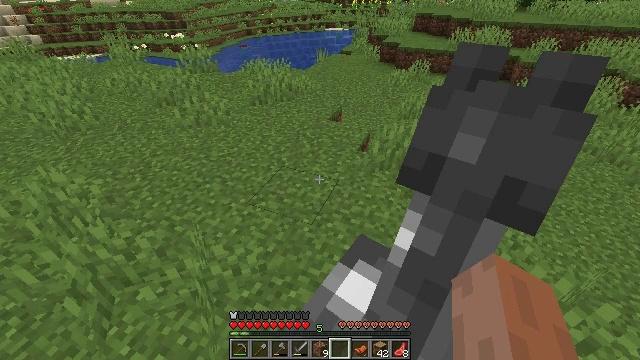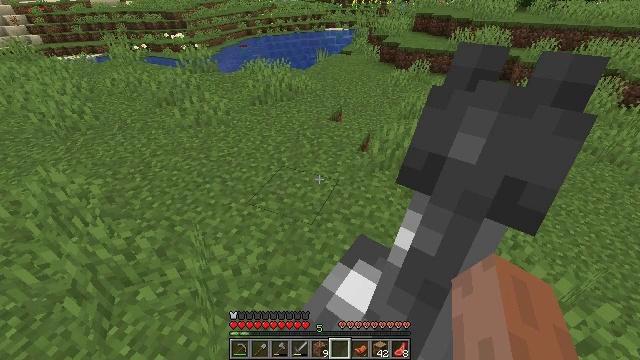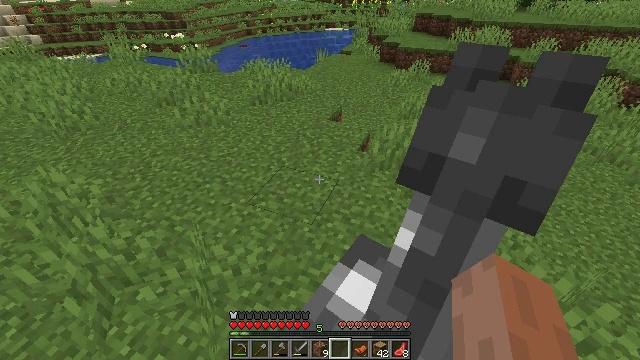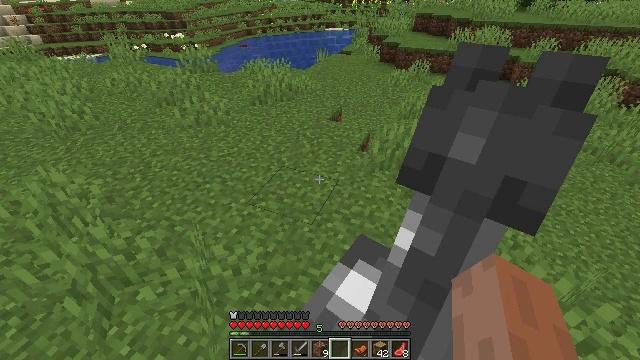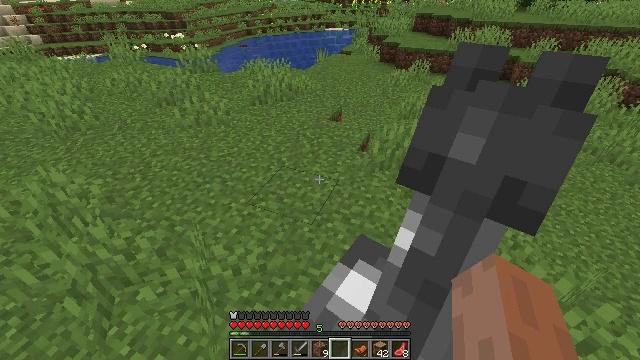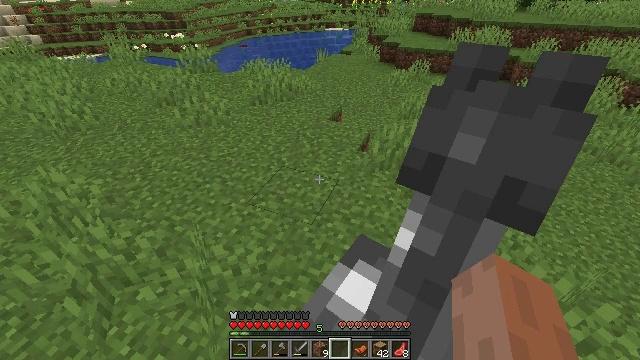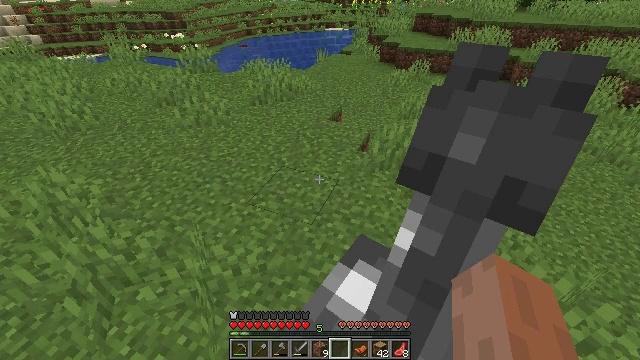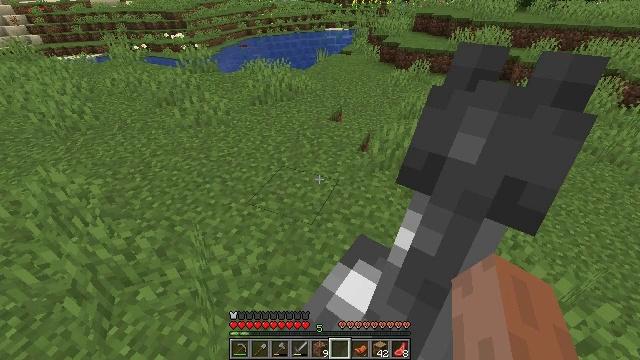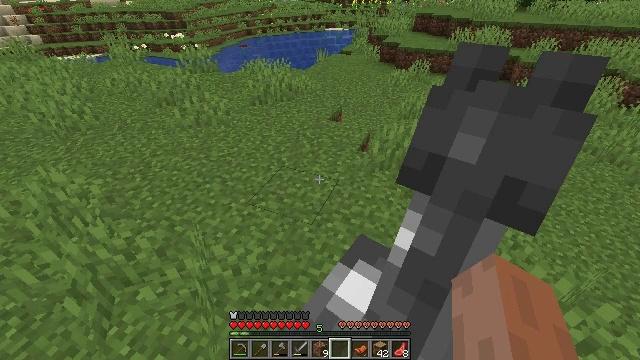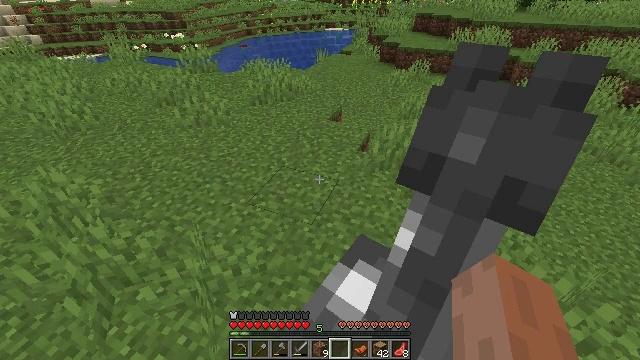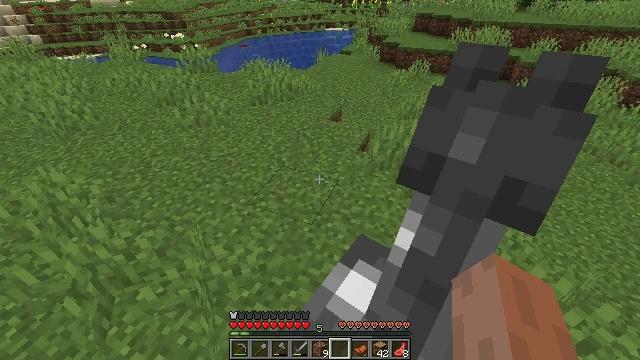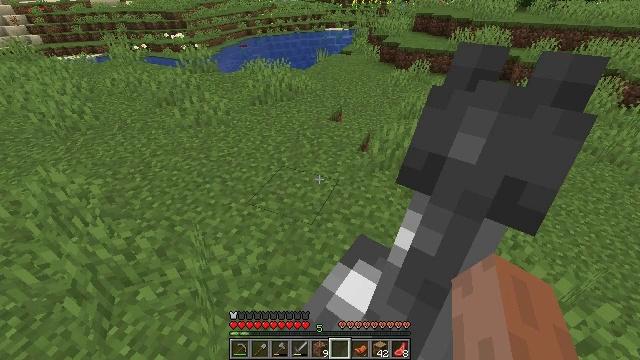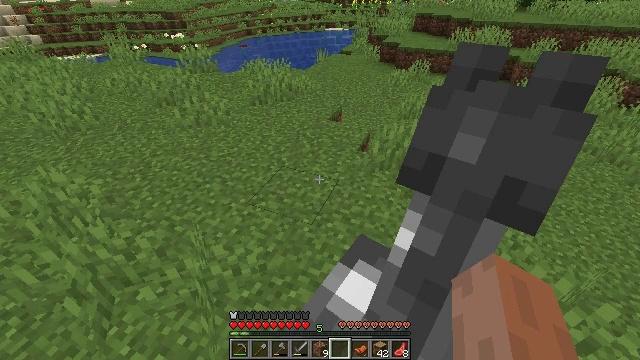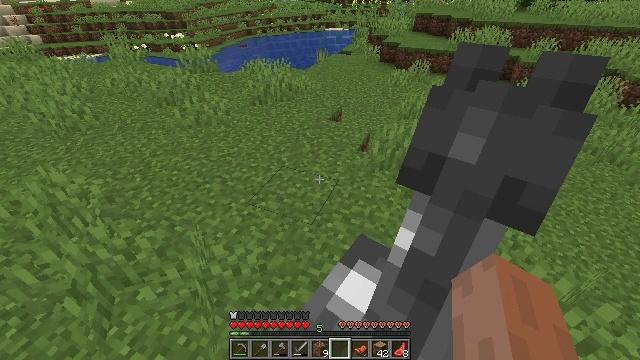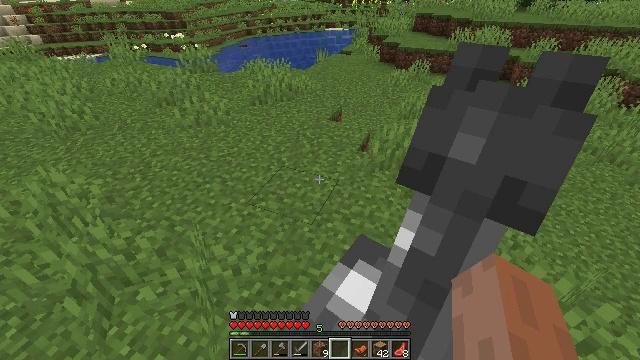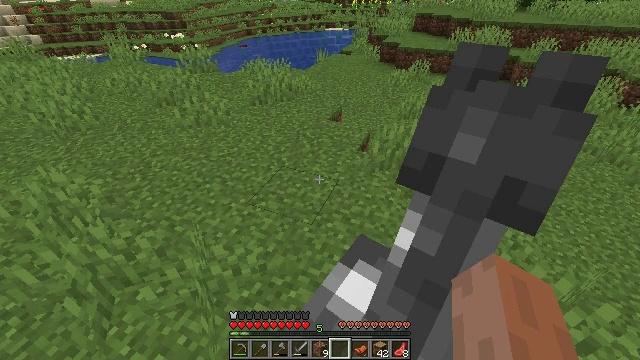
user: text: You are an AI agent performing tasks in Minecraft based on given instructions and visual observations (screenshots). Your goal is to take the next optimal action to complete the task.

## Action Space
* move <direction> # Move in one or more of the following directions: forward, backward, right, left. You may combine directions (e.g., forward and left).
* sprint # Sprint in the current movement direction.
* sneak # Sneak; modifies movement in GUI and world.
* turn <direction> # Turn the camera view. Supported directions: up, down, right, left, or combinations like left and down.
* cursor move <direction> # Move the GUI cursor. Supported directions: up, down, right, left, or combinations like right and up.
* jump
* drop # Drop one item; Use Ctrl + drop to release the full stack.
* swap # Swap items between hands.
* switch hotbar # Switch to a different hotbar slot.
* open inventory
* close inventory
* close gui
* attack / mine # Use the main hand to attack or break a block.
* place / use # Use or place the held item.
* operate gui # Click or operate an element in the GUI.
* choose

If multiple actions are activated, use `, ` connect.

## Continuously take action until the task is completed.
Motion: motion action
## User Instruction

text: Attack the ground to gather coarse dirt.
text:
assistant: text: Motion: no_op
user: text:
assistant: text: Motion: no_op
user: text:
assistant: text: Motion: no_op
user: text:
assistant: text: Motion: no_op
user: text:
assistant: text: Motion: no_op
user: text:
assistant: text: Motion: no_op
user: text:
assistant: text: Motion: no_op
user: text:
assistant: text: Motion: no_op
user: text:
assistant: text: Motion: no_op
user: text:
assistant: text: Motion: no_op
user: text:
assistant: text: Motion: no_op
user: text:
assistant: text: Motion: no_op
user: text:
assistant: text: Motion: no_op
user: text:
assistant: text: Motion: no_op
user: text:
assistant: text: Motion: no_op
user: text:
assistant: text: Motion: no_op
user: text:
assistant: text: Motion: no_op
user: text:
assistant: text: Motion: no_op
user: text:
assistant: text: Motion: no_op
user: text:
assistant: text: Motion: no_op
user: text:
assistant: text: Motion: no_op
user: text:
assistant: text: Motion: no_op
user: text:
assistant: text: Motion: no_op
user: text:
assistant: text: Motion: no_op
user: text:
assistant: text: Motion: no_op
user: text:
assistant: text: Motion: no_op
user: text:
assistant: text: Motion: no_op
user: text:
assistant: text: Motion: no_op
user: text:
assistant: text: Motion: no_op
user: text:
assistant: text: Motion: no_op